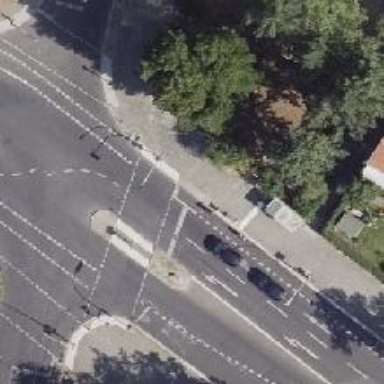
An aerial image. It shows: Road with traffic signals.